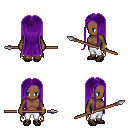
a pixel art fantasy rpg character, female body template, human, dark skin, brown tattered cape, white pants, purple extra-long hairstyle, bracelets, ghillies, spear, four views (front, back, left, right), 2x2 character sprite sheet, small pixel art, hard edges, no anti-aliasing